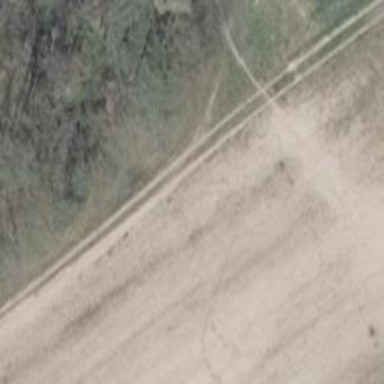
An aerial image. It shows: Sandy track with grade 4 tracktype.